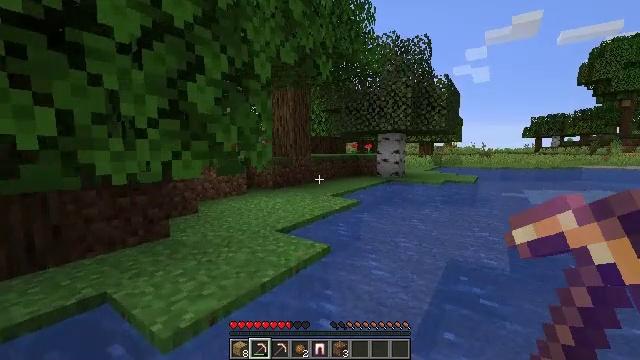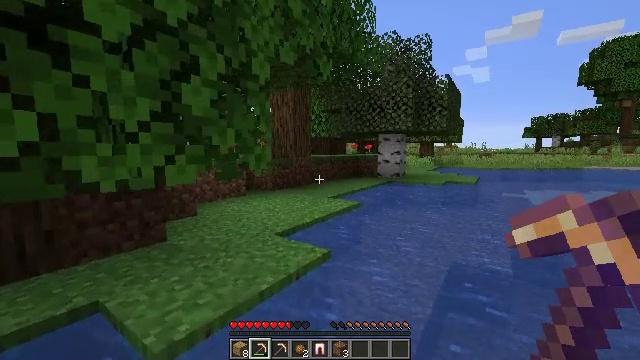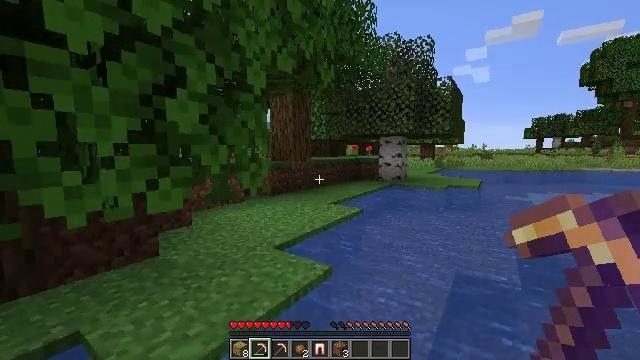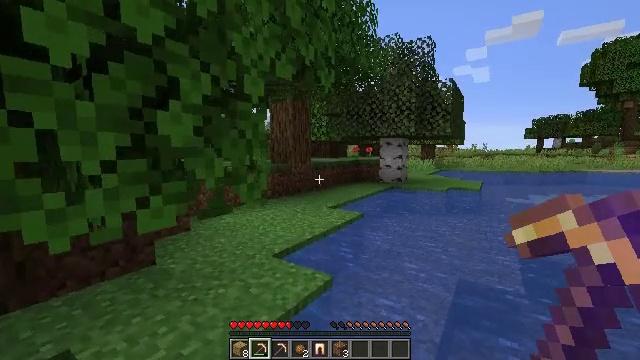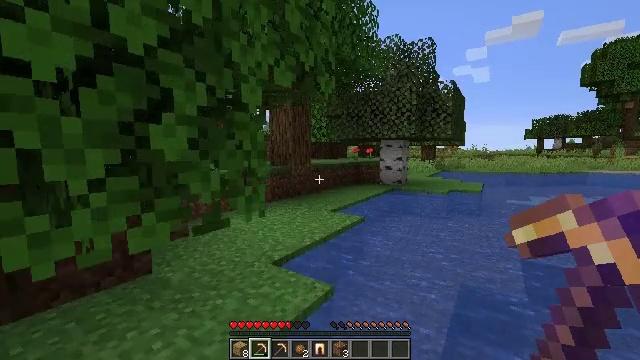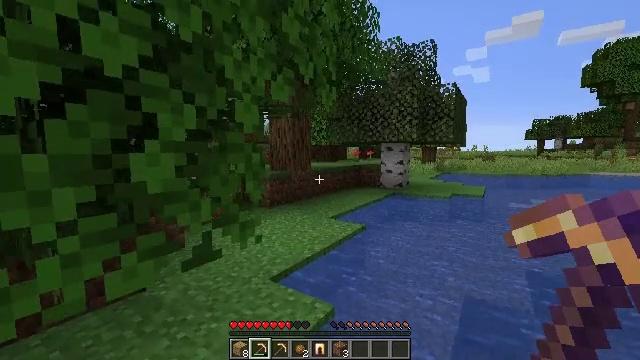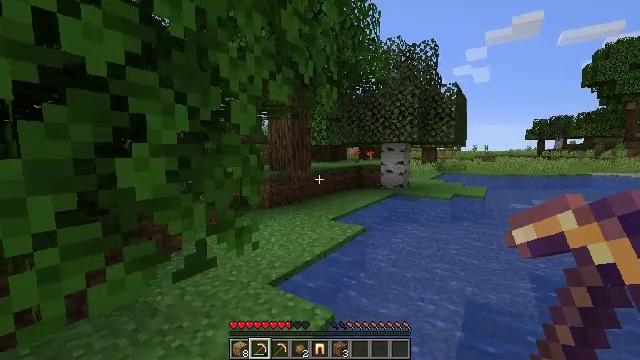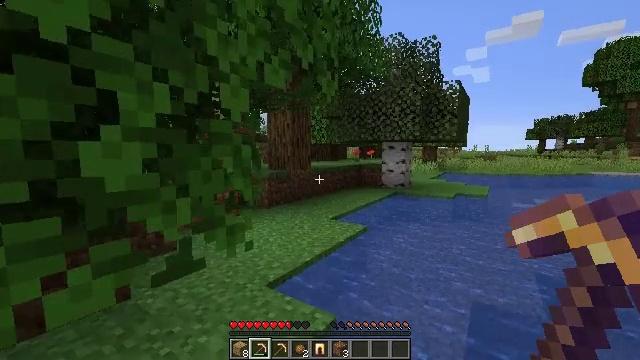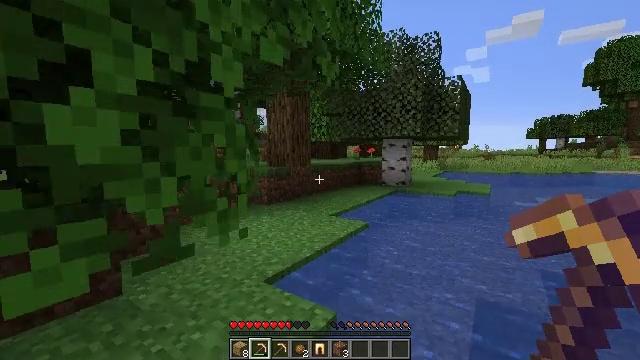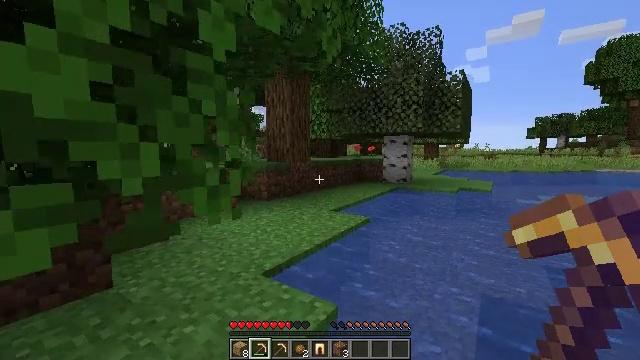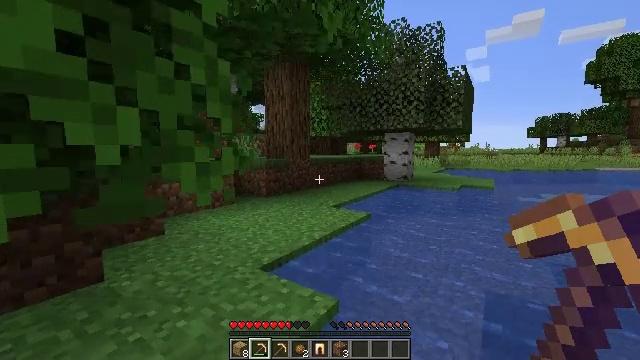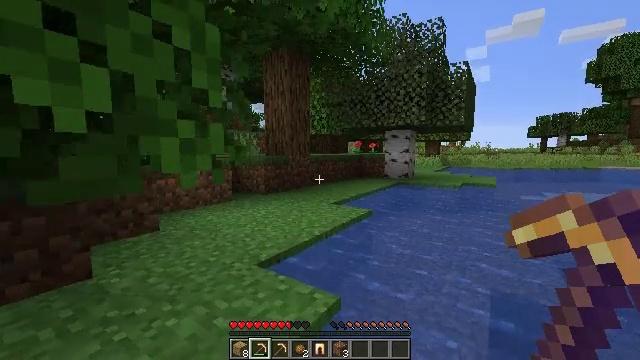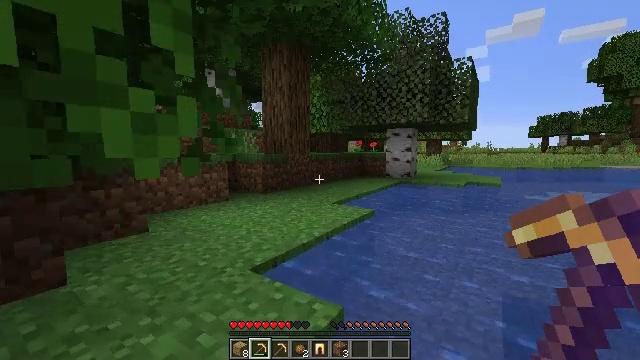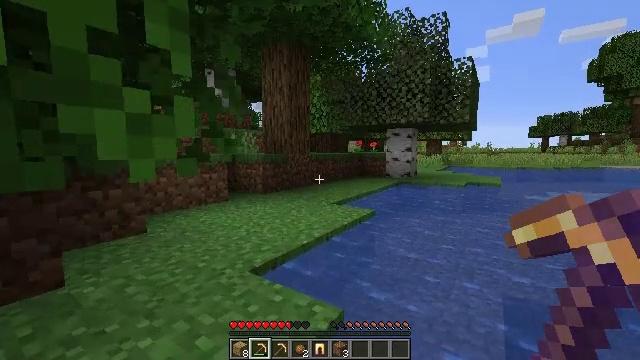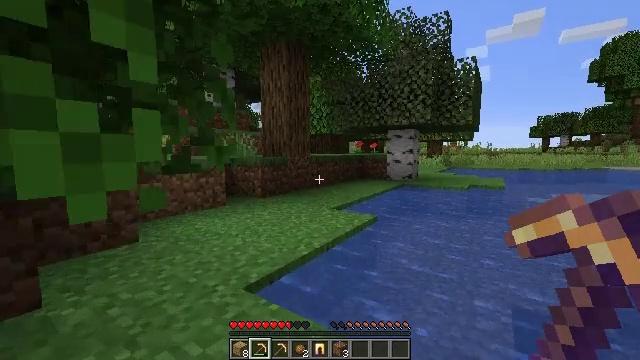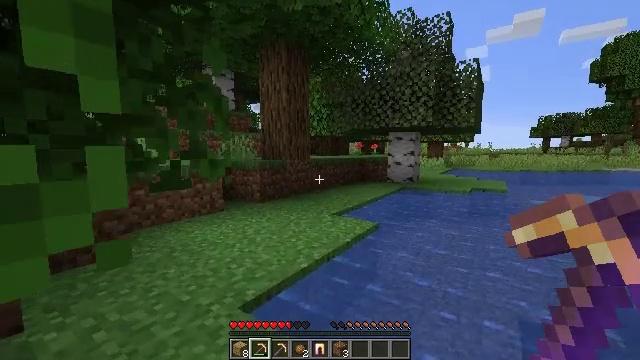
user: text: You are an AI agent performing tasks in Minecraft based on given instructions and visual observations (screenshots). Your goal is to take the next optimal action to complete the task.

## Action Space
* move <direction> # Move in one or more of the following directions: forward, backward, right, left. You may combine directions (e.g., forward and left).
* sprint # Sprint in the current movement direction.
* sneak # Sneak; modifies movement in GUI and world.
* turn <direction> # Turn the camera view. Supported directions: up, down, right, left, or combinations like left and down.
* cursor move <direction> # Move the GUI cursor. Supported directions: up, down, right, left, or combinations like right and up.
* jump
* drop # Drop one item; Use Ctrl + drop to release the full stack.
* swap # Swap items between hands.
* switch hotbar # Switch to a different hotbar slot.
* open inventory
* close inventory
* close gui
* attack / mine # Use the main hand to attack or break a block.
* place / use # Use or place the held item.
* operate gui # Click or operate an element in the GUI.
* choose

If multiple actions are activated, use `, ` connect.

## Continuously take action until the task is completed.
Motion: motion action
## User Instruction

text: Collect cobblestone blocks for construction.
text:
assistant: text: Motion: move forward, jump
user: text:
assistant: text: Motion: move forward, jump
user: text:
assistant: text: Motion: move forward, jump
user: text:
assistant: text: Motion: move forward, jump
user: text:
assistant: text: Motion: move forward, jump
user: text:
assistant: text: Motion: move forward, jump
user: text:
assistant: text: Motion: move forward, jump
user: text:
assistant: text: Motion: move forward, jump
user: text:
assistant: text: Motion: move forward, jump
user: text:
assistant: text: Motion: move forward, jump
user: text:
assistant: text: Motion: move forward, jump
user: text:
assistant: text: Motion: move forward, jump
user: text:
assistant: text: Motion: move forward, jump
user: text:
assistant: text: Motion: move forward, jump
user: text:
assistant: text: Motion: move forward, jump
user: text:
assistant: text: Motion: move forward, jump
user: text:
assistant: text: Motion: move forward, jump
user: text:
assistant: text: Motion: move forward, jump
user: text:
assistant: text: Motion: move forward, jump
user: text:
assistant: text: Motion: move forward, jump
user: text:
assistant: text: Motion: move forward, jump
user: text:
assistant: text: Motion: move forward, jump
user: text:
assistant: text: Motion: move forward, jump
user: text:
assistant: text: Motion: move forward, jump
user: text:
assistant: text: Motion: move forward, jump
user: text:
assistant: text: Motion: move forward, jump
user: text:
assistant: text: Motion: move forward, jump
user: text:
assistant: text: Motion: move forward, jump
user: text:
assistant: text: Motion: move forward, jump
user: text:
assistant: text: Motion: move forward, jump